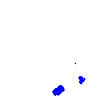
Particle: proton